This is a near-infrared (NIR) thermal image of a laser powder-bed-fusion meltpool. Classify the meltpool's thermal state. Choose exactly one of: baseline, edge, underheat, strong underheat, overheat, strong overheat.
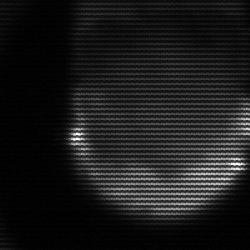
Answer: edge